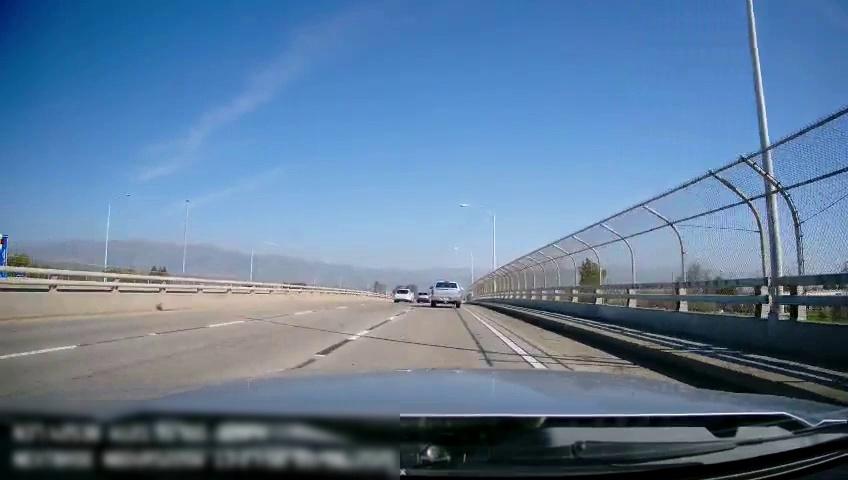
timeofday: Day
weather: Sunny
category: Drivable Space
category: Vehicles | SUV
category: Vehicles | Truck
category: Vehicles | SUV
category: Lanes | Current Lane
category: Lanes | Current Lane
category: Lanes | Opposite Lane